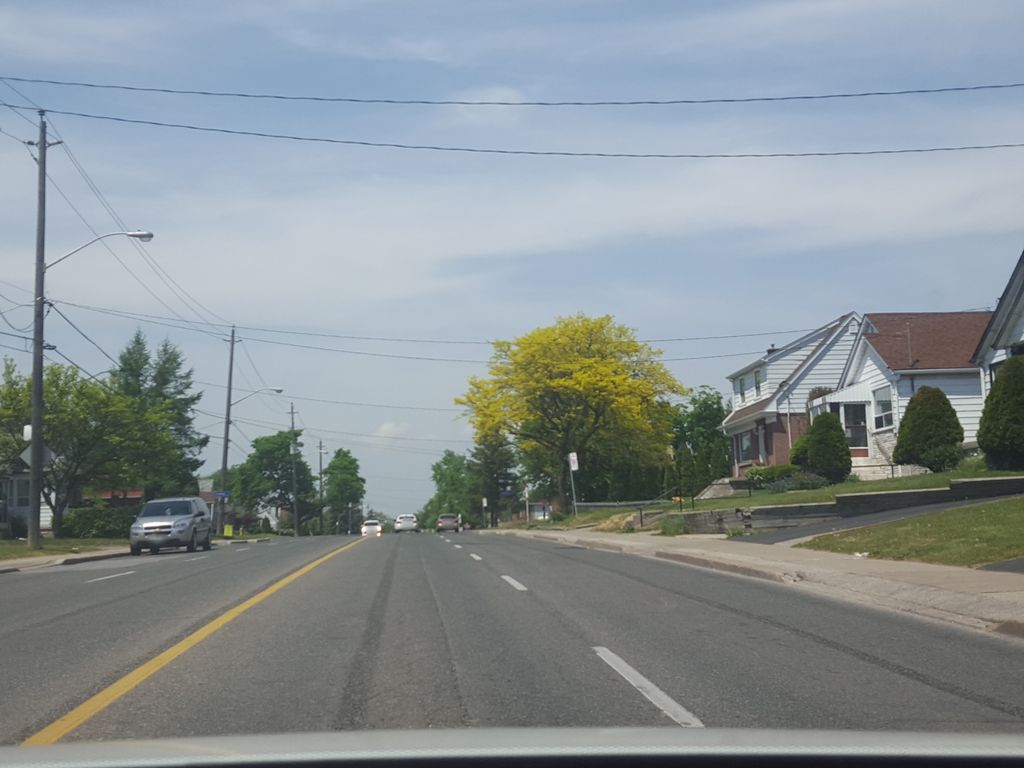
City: toronto